Question: I would like to Integrate Google Analytics Tracking into my IOS APP.
I have integrated Google Analytics Library and Add It To my Application.
Here is my code snippet,
'''
- (BOOL)application:(UIApplication *)application didFinishLaunchingWithOptions:(NSDictionary *)launchOptions
{
[UIApplication sharedApplication].statusBarHidden = NO;
[GAI sharedInstance].trackUncaughtExceptions = YES;
[GAI sharedInstance].dispatchInterval = 1;
[GAI sharedInstance].debug=YES;
[[GAI sharedInstance] trackerWithTrackingId:@"UA-43556575-1"];
return YES;
}
'''
Code In my 'FirstViewController'
'''
- (void)viewDidLoad
{
[super viewDidLoad];
self.trackedViewName = @"Home";
....
....
}
'''
List of Librarys which i have added, (First i have copied all this library from download folder then added to my project folder and then in Xcode i am taking reference from project folder)
- - - - - -
Almost 5 days and still stuck with same problem :(
:
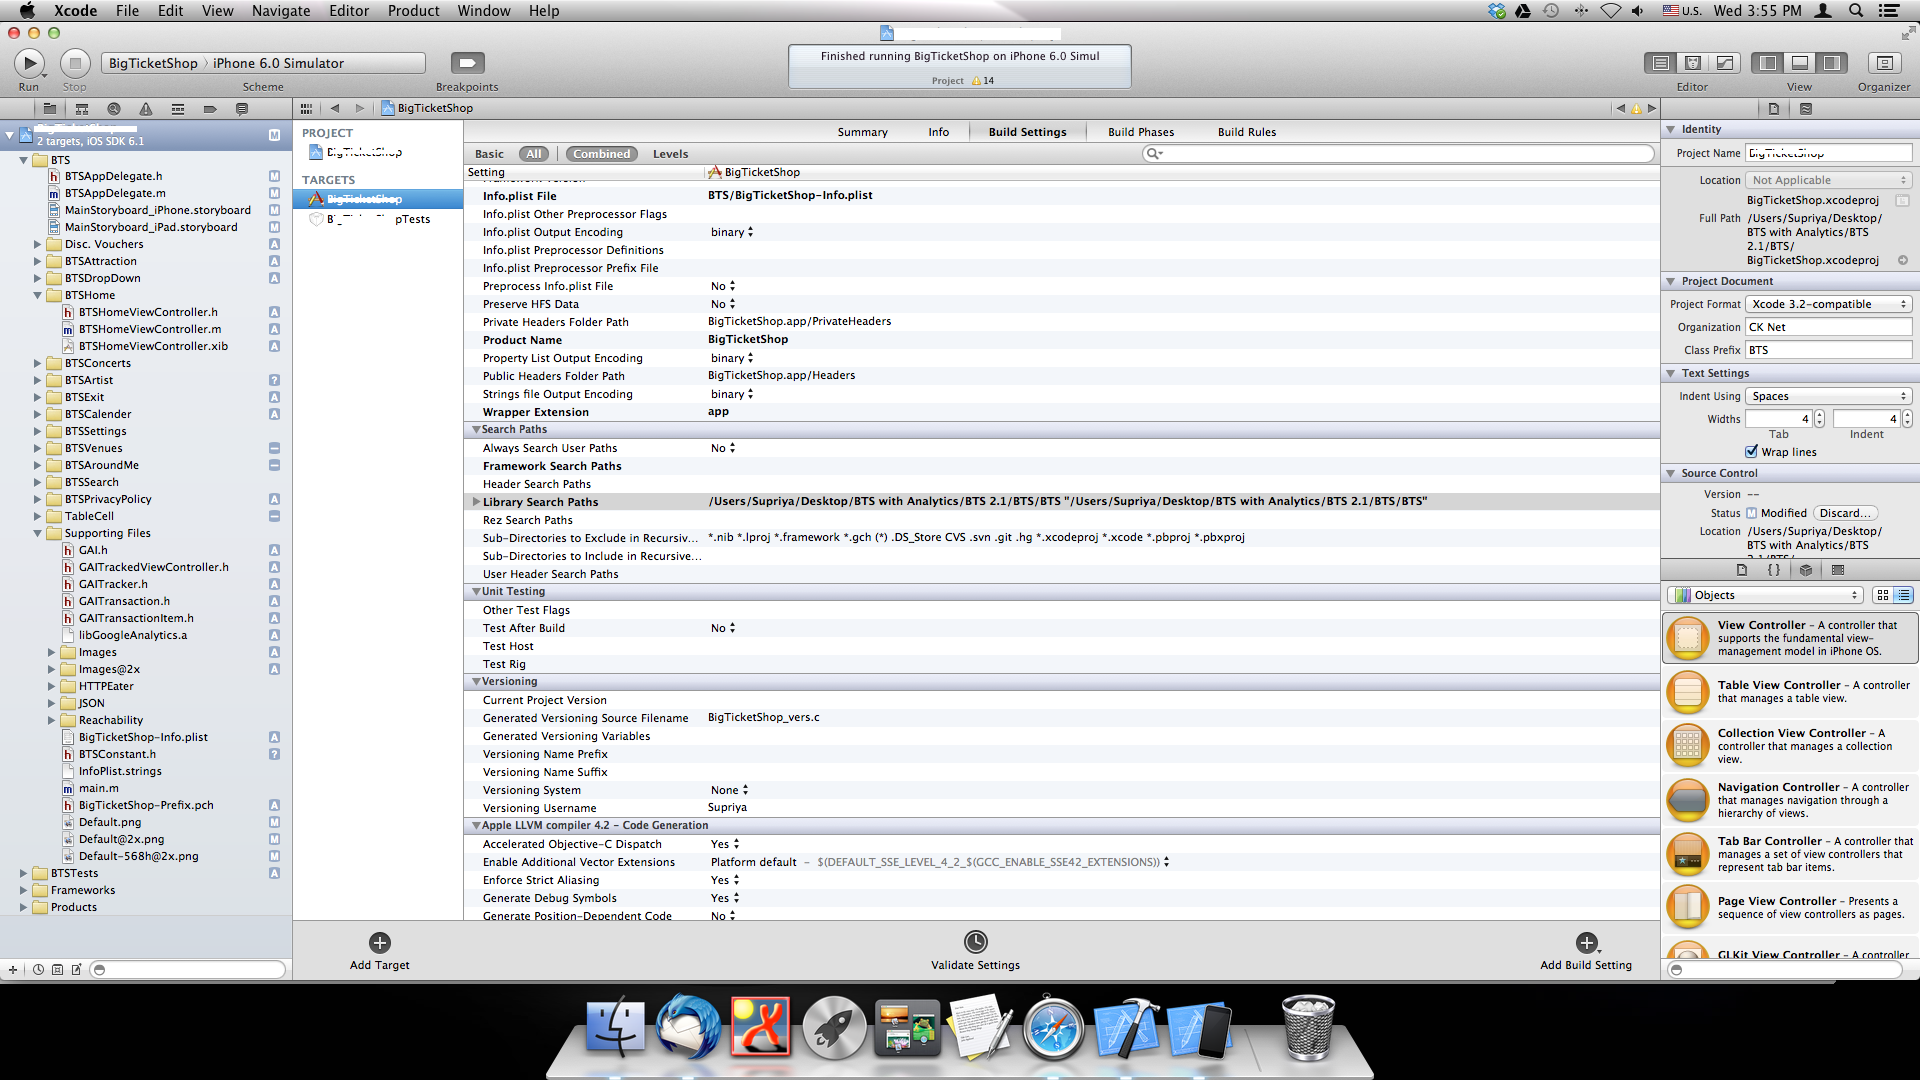
Answer: I think this may be one case.
Your 'UIViewController' class must be a subclass of the 'GAITrackedViewController' class,
'''
@interface FirstViewController : GAITrackedViewController
'''
And Must override these function.
'''
-(void)viewDidLoad
{
[super viewDidLoad];
self.trackedName = @"Home";
// your code here
}
-(void)viewDidAppear:(BOOL)animated
{
[super viewDidAppear:animated];
// your code here
}
'''
As 'viewDidLoad' and 'viewDidAppear:' are important methods.
And Remember the profile must be for 'mobile app'.